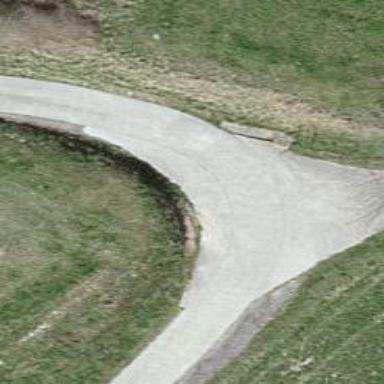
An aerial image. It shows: Service road with high-quality grade 1 track surface.